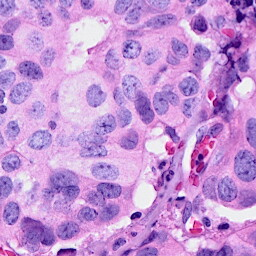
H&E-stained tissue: Breast